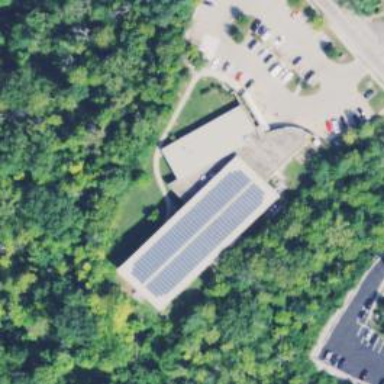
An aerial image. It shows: Solar power generator with photovoltaic panels.